Question: I have a tricky layout that I could use some help with. Here's what it looks like:

There's a header and some other content, and i want these vertical bars on the right side on top everything else. Their wrapper element should be 100 % in height and ideally the bars would be defined with percentages too, so they would stretch and shrink based on the height of the content. The structure of the code is something like this:
'''
<body>
<header></header>
<div class="content wrapper">
<div class="banner"></div>
<main></main>
<footer></footer>
</div>
<aside>
<div class="bar"></div>
<div class="bar"></div>
<div class="bar"></div>
<div class="bar"></div>
</aside>
</body>
'''
I'm using flexbox to get a sticky footer.
'''
body {
dispay: flex;
min-height: 100vh;
flex-direction: column;
}
content-wrapper {
flex: 1;
}
main {
flex: 1;
}
'''
I'm new to flexbox so I'm not exactly sure what would the best way to use it. Here's what I've tried:
'''
aside {
display: flex;
width: 40px;
flex-direction: column;
position: absolute;
top: 0;
right: 0;
height: 100vh;
}
bar {
flex: 1;
}
'''
It works otherwise but I can't get the content to stretch all the way down, heigh 100% and height 100vh only make the aside element the same height as browser window. Having flex: 1 on the bar elements makes them all the same size, which is okay, but I would prefer to have them in different sizes defined by percentages.
Another thing I tried was removing flex-direction from body and using only this:
'''
aside {
display: flex;
width: 40px;
flex-direction: column;
}
bar {
flex: 1;
}
'''
That stretches the bars all the way down, but removing flex-direction from the body messes the layout on some pages that I have. It also adds the bars on the side of the layout, not on top of everything, so I can't for example see the banner from the gaps of the bars.
I tried having the aside-element inside the wrapper, before it and after it like it is now, but couldn't find a solution.
The layout and the code already has a lot of stuff in it and it's not all made by me, so there might be some things that I don't know about affecting these elements. But does anyone have suggestions on how to make it work by fixing one of these solutions or is there a completely different way that would work better?
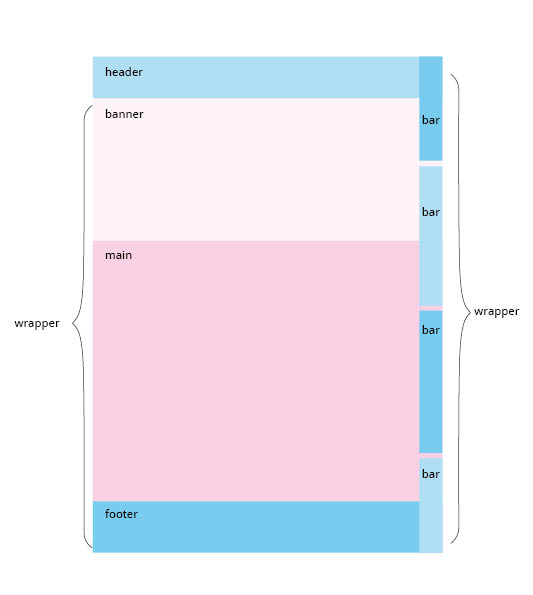
Answer: I made a jsfiddle with the layout you want. The thing that was missing is a 'position: relative' on the body, then you can use 'position: absolute; top: 0; bottom: 0; right: 0;' to get the bar to take up all the height.
To get different size for the right bars, you can use different values for the flex of each bar. Lets say you want the first bar to take 1/3 of the total height then you can set 'flex: 1;' on the first and 'flex: 2;' on the second.
<URL>